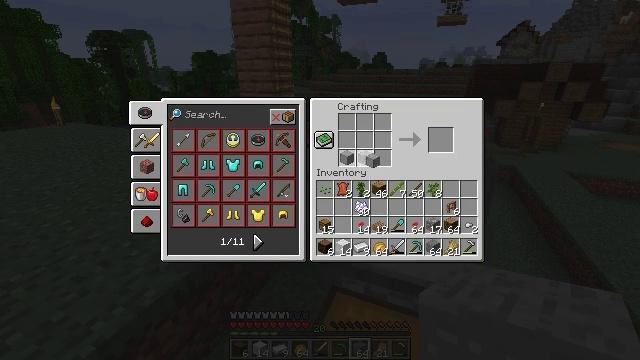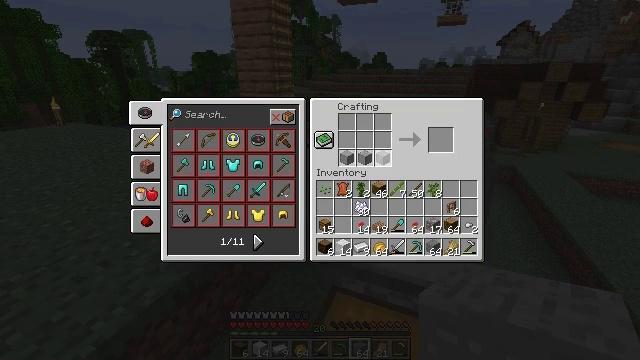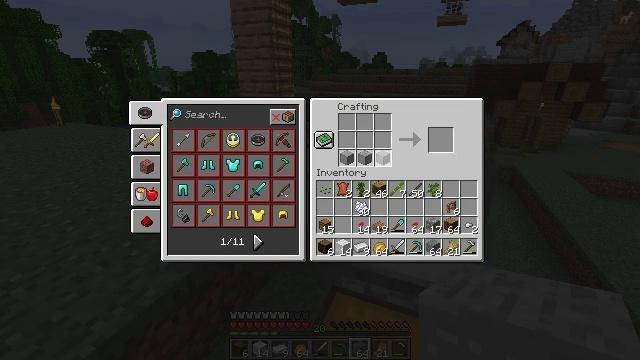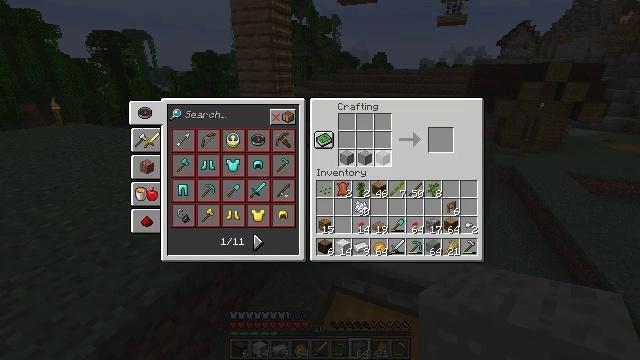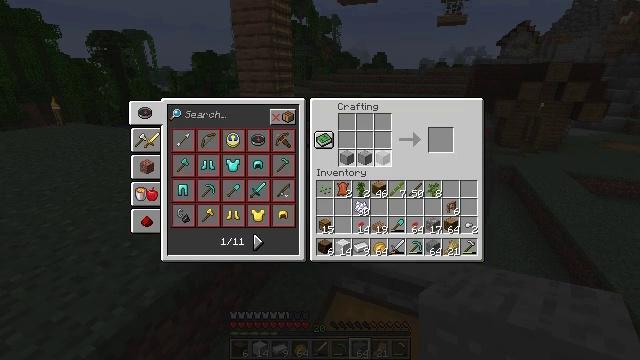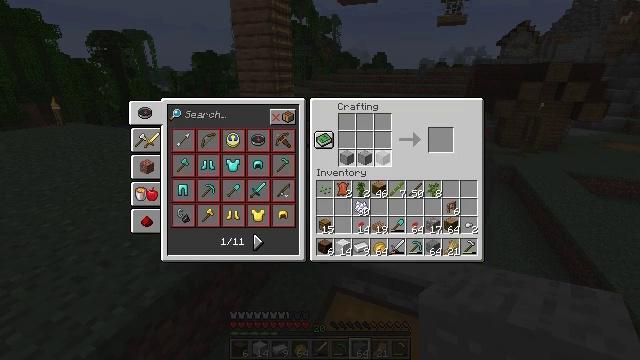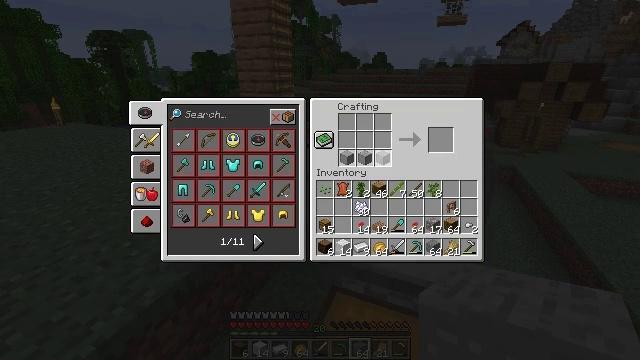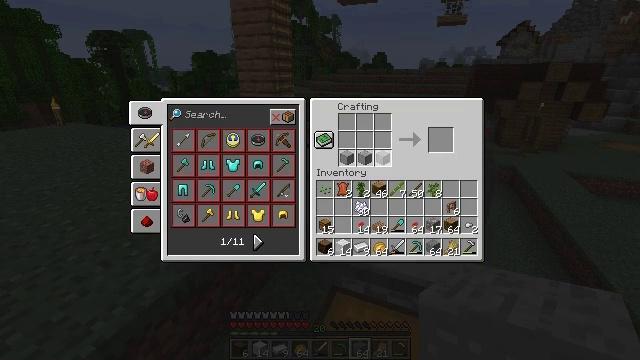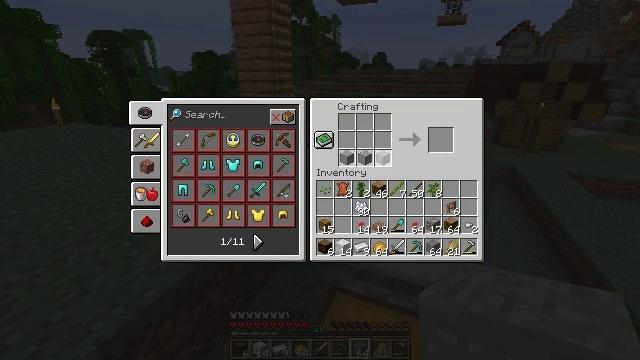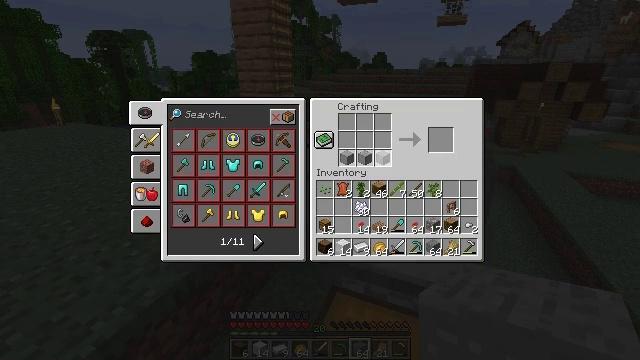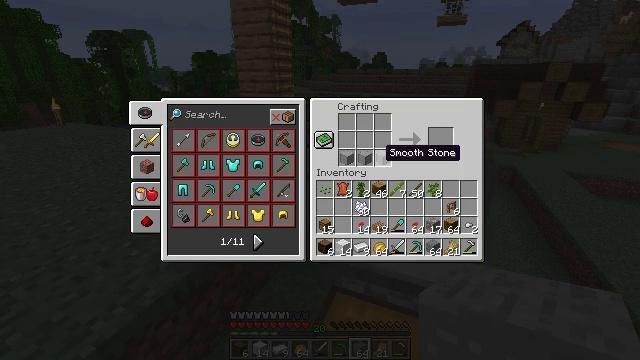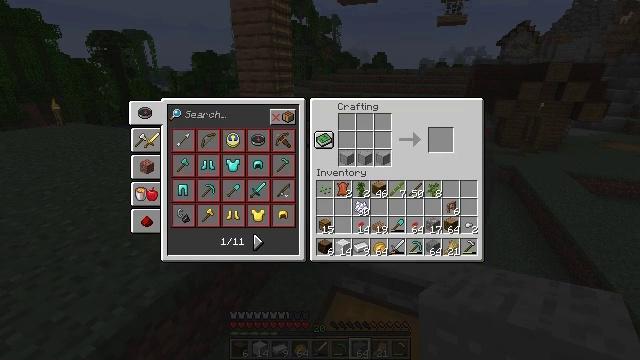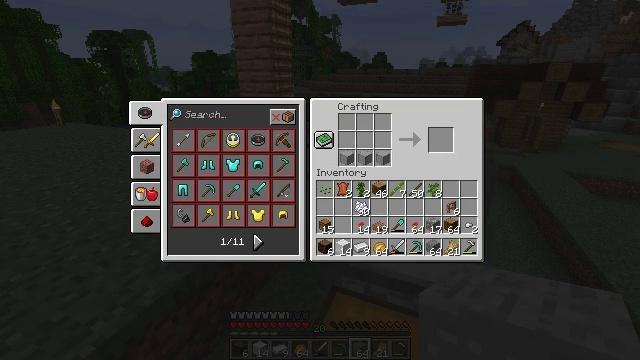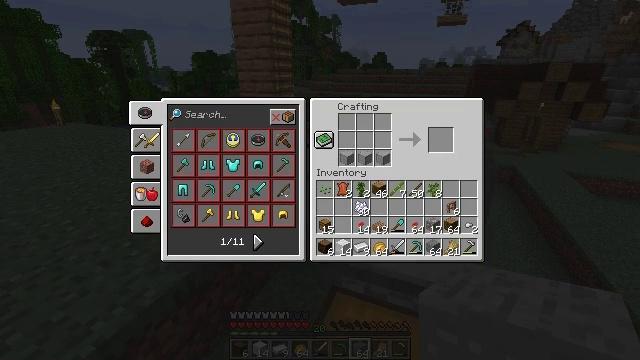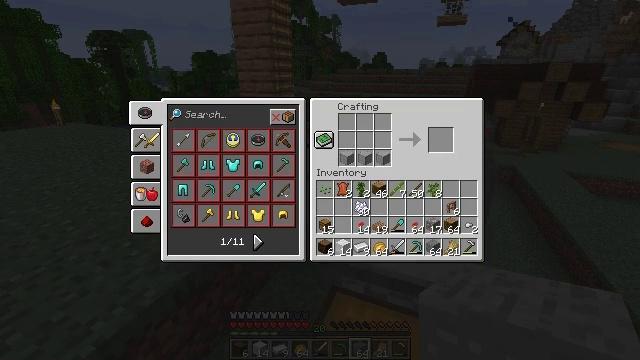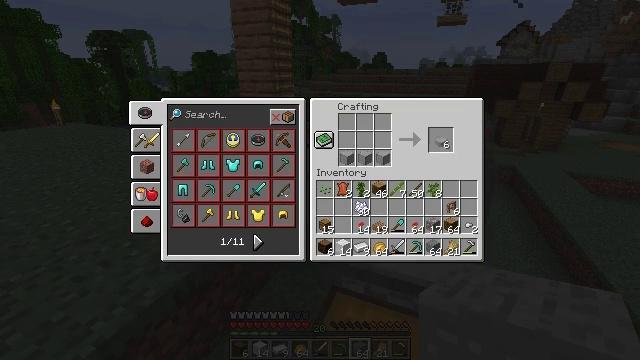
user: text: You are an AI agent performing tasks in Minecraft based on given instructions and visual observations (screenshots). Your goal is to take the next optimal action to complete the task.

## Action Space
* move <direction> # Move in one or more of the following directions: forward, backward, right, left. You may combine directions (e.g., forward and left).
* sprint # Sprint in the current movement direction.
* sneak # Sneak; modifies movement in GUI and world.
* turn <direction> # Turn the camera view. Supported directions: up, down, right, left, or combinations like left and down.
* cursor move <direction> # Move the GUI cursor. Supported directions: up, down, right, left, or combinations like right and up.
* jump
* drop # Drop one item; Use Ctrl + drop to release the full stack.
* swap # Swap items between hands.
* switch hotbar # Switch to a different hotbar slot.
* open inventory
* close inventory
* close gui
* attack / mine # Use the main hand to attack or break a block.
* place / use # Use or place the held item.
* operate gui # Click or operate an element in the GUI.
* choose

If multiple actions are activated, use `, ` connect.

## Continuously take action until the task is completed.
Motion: motion action
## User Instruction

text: Craft some smooth stone slab in the crafting menu.
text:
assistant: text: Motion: sneak, operate gui
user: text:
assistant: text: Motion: sneak, operate gui
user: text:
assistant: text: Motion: sneak, operate gui
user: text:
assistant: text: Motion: sneak, operate gui
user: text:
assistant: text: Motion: sneak, operate gui
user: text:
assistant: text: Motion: sneak, operate gui
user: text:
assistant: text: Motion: sneak, operate gui
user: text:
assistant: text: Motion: sneak, operate gui
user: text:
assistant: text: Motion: sneak, operate gui
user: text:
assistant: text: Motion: sneak
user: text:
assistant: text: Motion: cursor move right
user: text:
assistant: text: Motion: cursor move right
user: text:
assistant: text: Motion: cursor move right
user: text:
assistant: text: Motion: cursor move right
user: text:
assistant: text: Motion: no_op
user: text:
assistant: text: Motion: no_op
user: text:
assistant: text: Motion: sneak
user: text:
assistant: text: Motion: sneak
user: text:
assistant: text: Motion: sneak
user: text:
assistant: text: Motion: sneak
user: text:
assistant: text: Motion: sneak
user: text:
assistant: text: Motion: sneak
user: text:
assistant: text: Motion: sneak
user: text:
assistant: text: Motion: sneak, operate gui
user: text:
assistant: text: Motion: sneak, operate gui
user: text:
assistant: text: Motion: sneak
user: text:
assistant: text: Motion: sneak
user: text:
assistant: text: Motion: sneak
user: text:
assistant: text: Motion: sneak